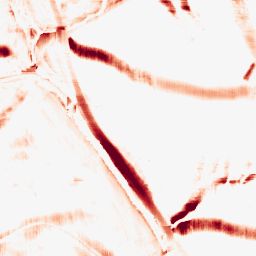
Category: morphological
Decomposition family: morphological_square
Decomposition parameters: operation: opening
size: 20
Upsampling method: quadratic
Upsampling parameters: scale: 8
Upsampling scale: 8